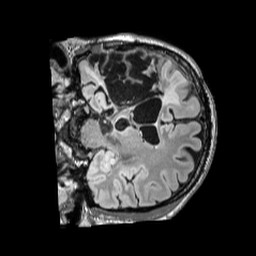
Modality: FLAIR
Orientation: coronal
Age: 40
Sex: male
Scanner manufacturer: siemens
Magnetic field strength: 3 T
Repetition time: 5 s
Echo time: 0.387 s